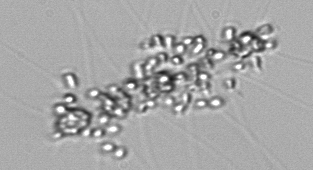
Label: Chaetoceros_didymus_TAG_external_flagellate